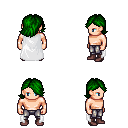
a pixel art fantasy rpg character, male body template, human, light skin, white cape, metal pants, green swoop hairstyle, maroon shoes, four views (front, back, left, right), 2x2 character sprite sheet, small pixel art, hard edges, no anti-aliasing